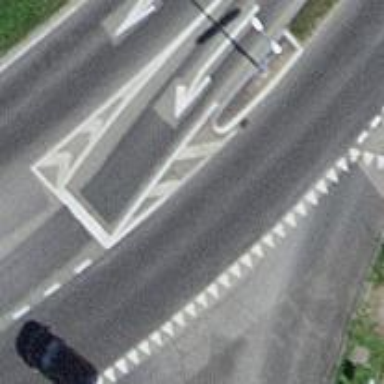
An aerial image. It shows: Primary highway with asphalt surface and designated cycle lane.